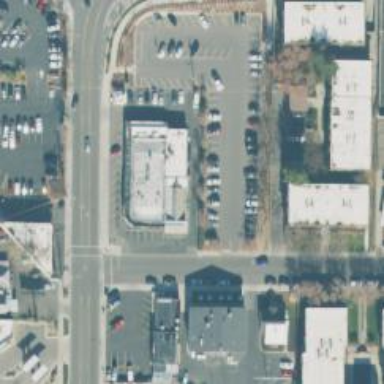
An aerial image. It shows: Convenience shop.